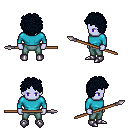
a pixel art fantasy rpg character, male body template, dark elf, purple skin, teal long-sleeve shirt, teal pants, raven curly afro hairstyle, metal boots, spear, four views (front, back, left, right), 2x2 character sprite sheet, small pixel art, hard edges, no anti-aliasing